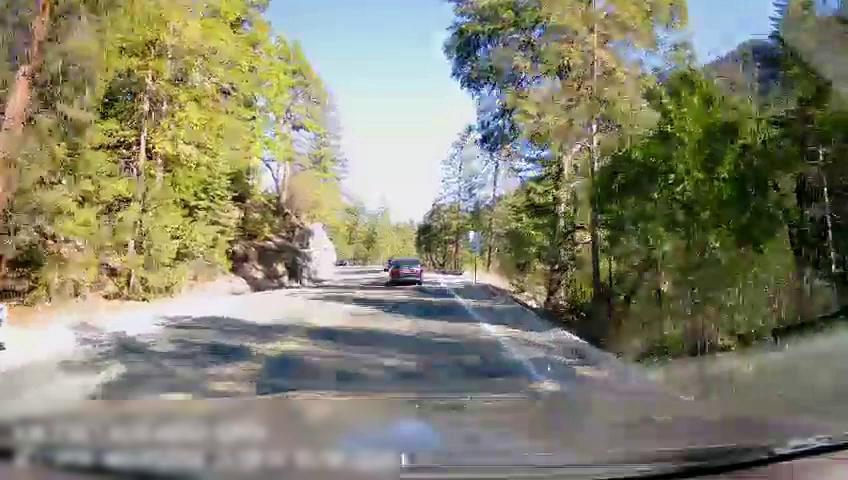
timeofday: Day
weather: Sunny
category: Drivable Space
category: Vehicles | Car
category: Vehicles | Car
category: Lanes | Current Lane
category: Traffic | Signs